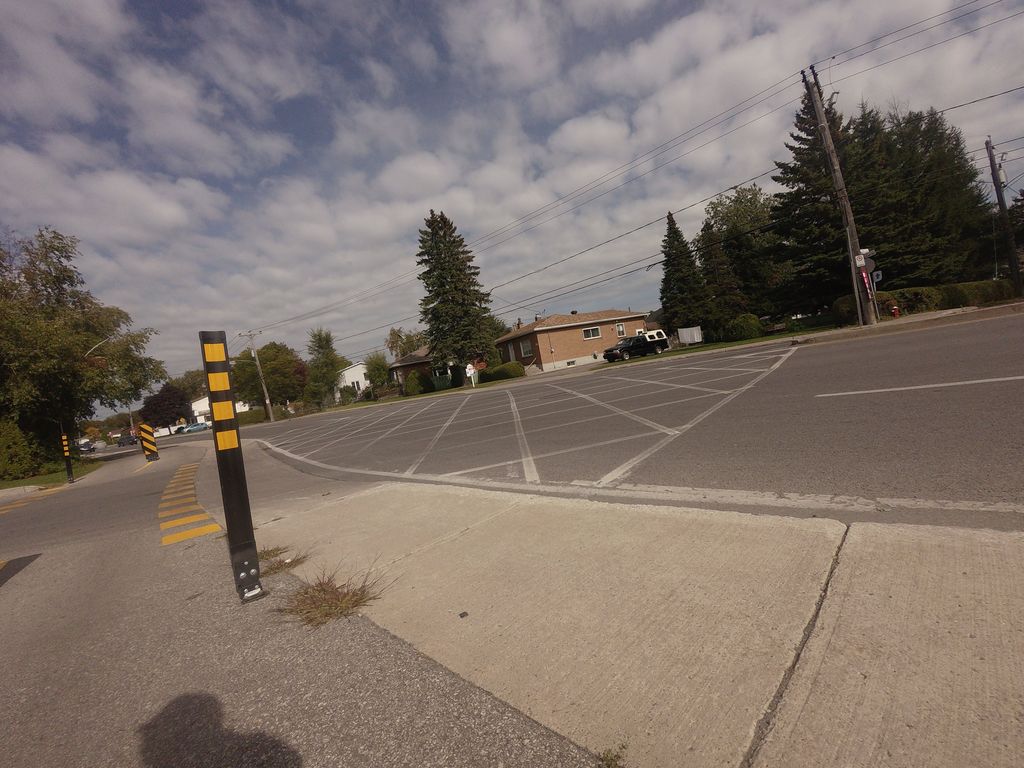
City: montreal